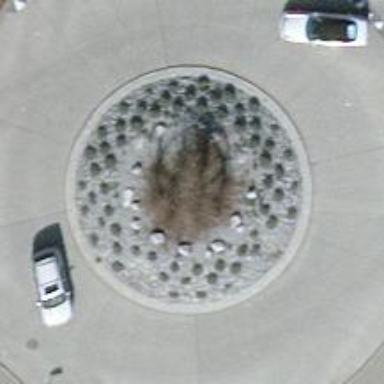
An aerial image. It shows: Tertiary road with asphalt surface leading to roundabout.